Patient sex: F
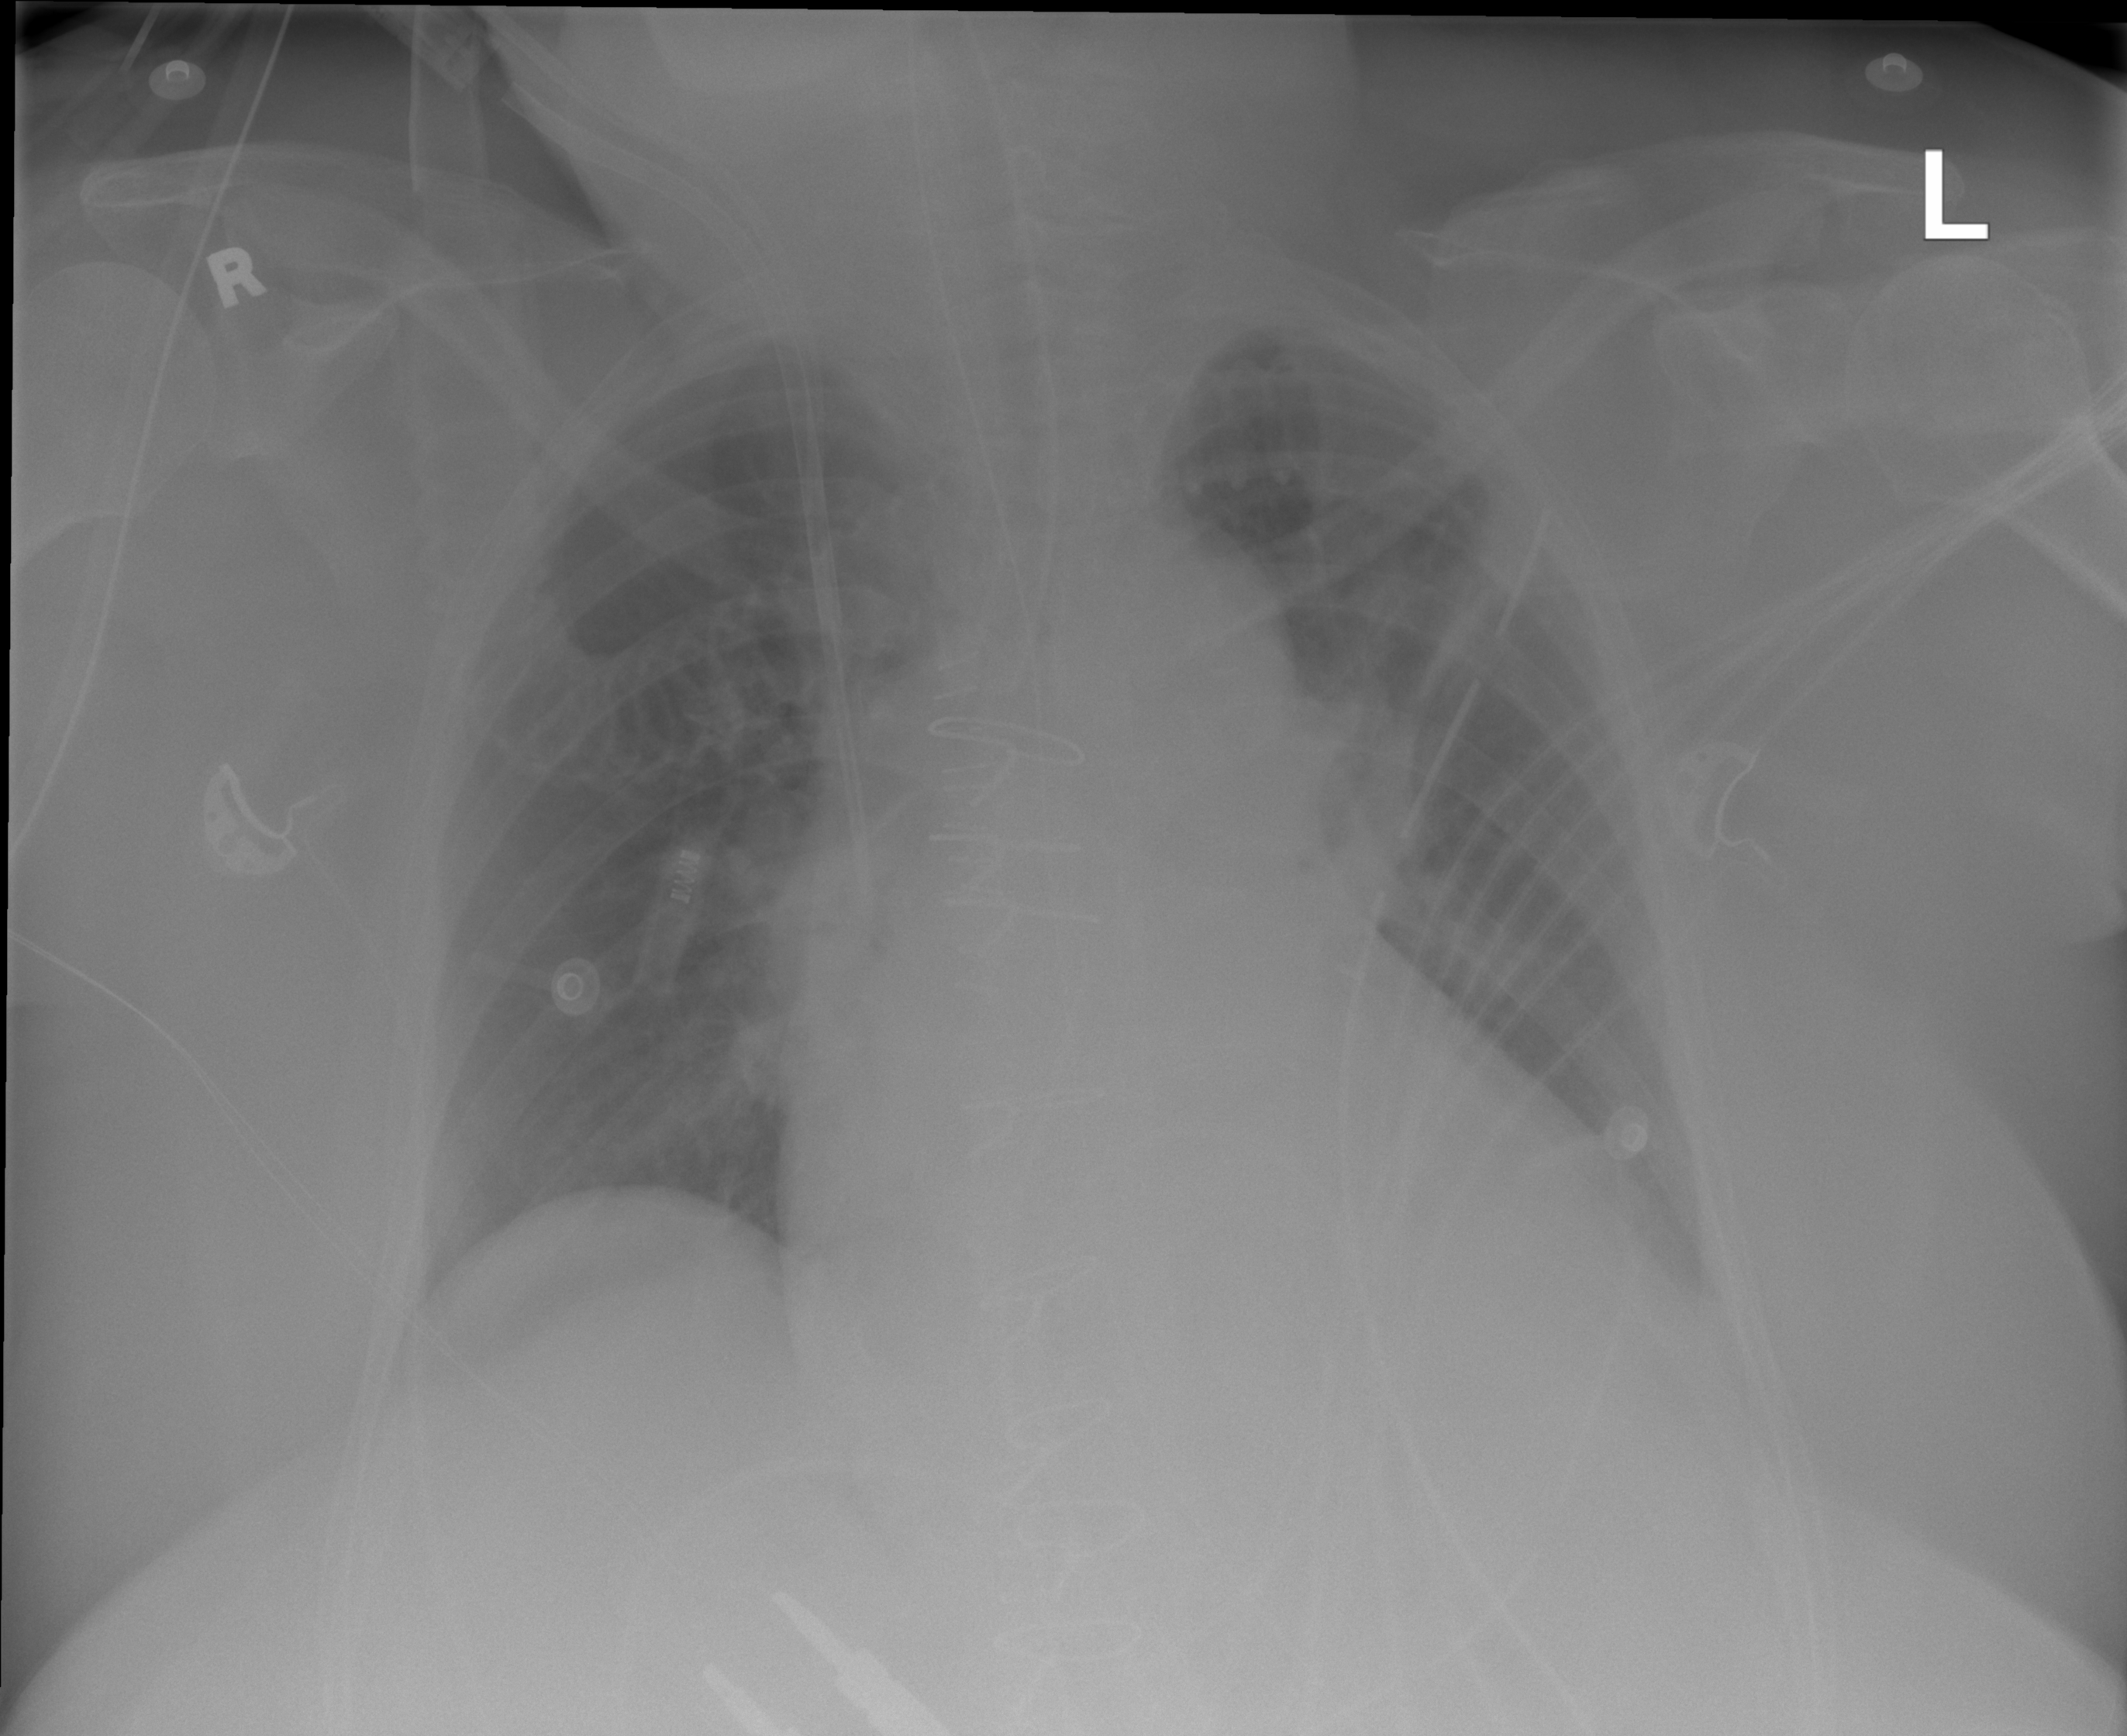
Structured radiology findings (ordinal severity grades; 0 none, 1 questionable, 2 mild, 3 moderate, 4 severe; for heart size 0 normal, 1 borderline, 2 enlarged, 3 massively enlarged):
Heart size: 3
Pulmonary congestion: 0
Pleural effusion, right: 0
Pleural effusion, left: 0
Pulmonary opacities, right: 0
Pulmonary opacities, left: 0
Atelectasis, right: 0
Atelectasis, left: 2